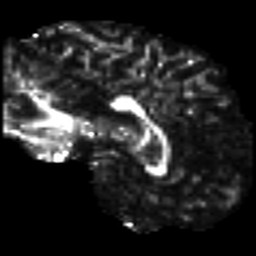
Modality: FA
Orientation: sagittal
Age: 47
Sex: male
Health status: healthy
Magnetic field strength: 3 T
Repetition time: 8.4 s
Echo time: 0.0926 s